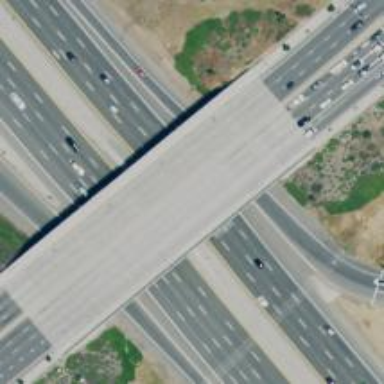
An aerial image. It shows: Motorway link.